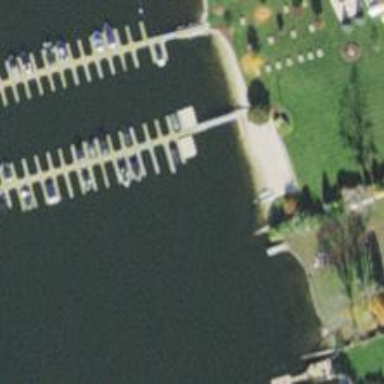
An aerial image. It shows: Man-made pier.